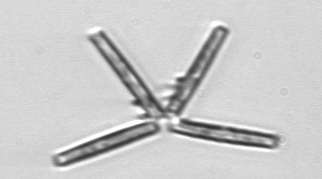
Label: Thalassionema